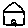
Label: house